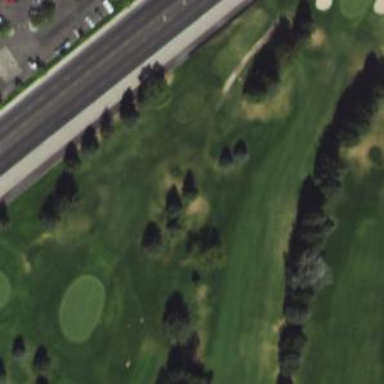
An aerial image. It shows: Golf hole.